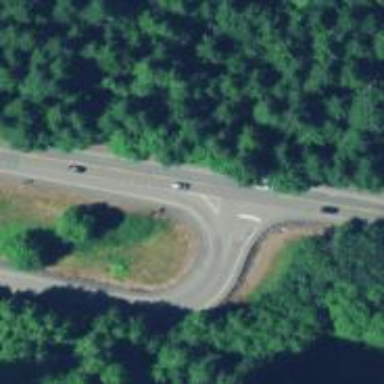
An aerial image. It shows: Trunk highway with asphalt surface. The forward direction is for going straight through.